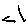
Label: line